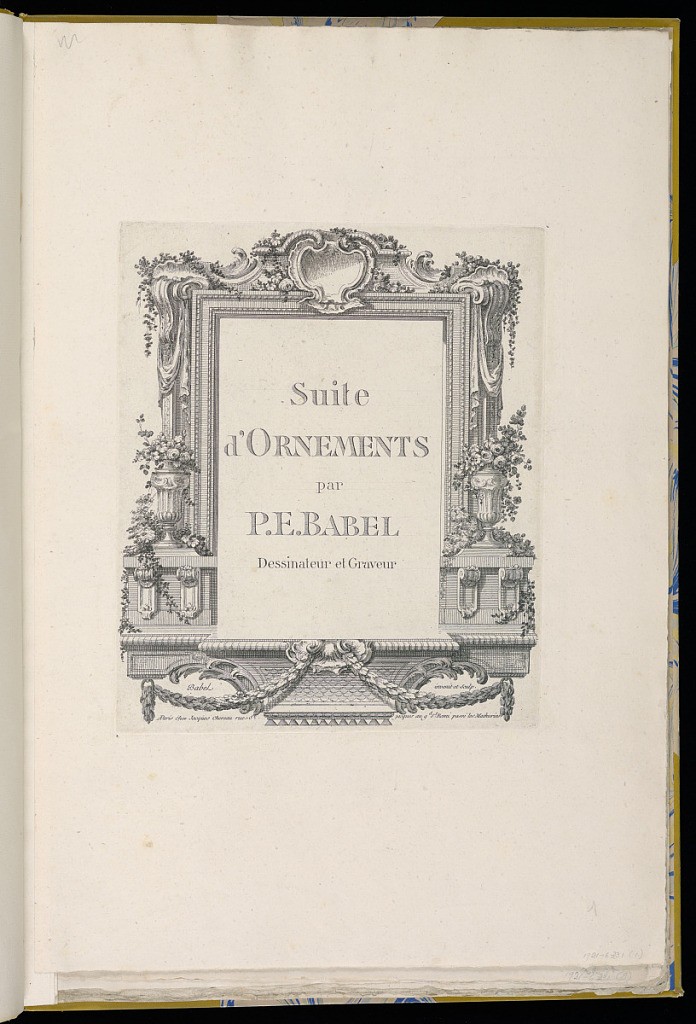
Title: Title Page
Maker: Pierre Edme Babel, French, 1720–1775
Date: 1743-1763
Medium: Etching and engraving on off-white paper
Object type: Print
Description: Title page for a collection of miscellaneous ornament designs by Pierre Edme Babel.